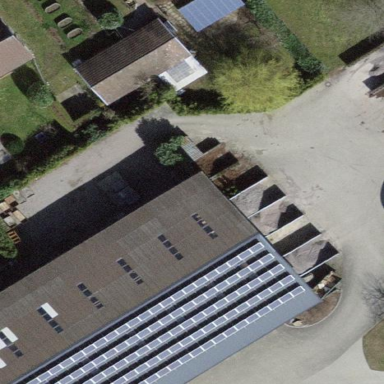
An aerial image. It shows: Industrial building with gabled roof.